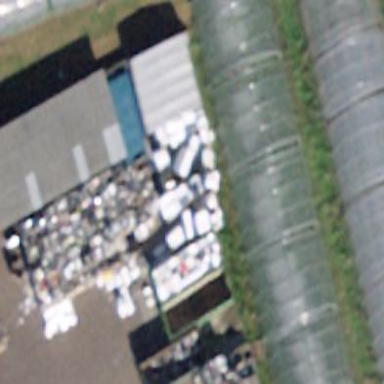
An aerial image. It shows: Greenhouse.